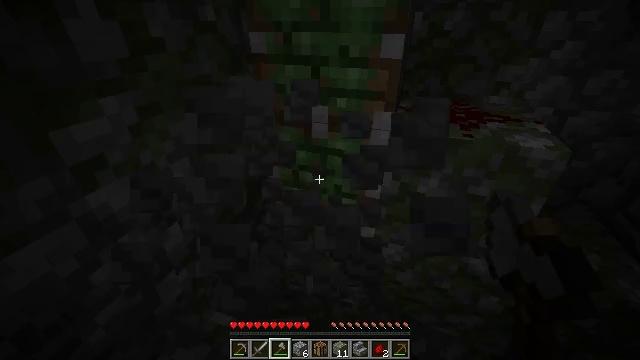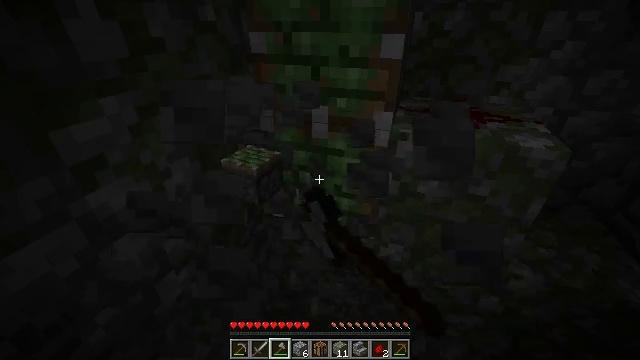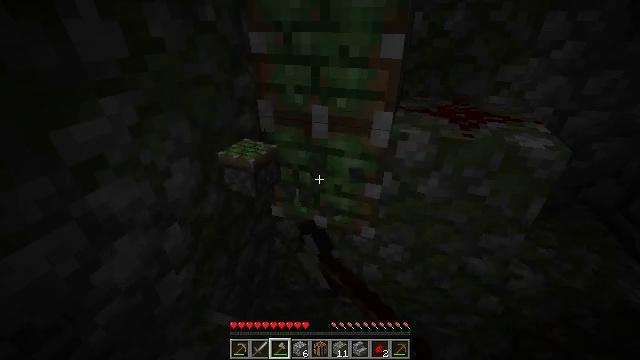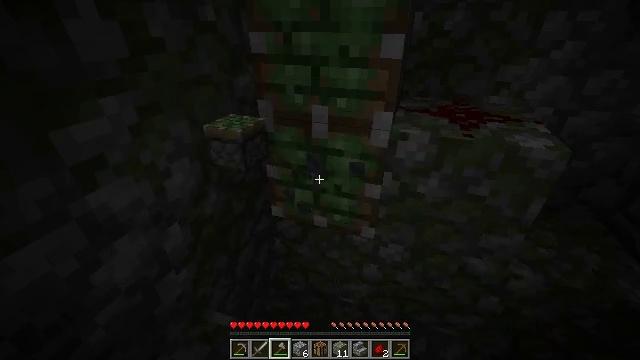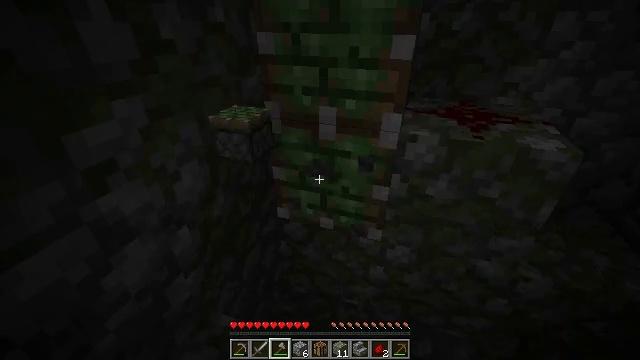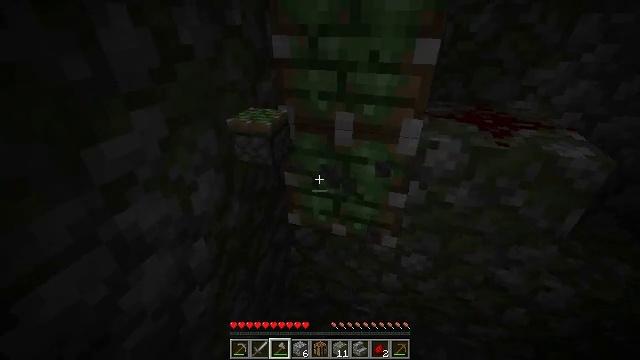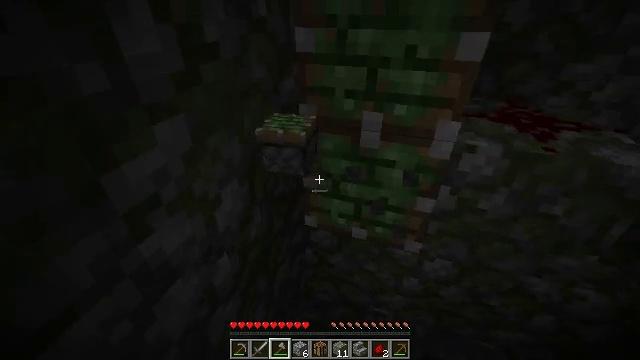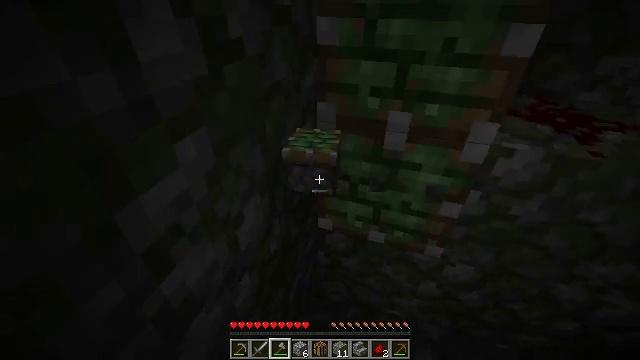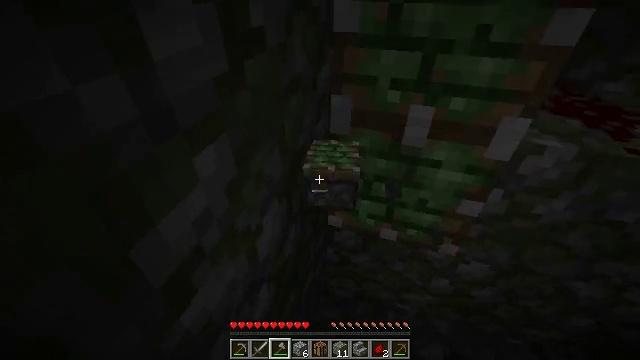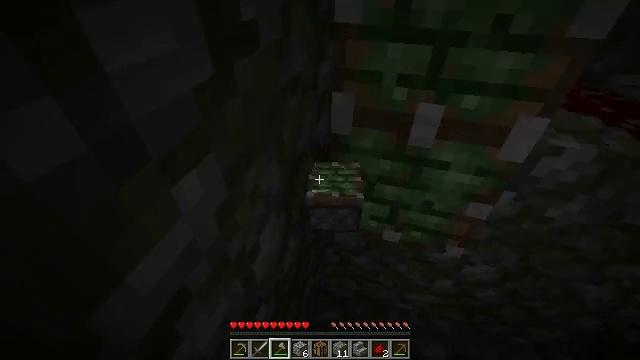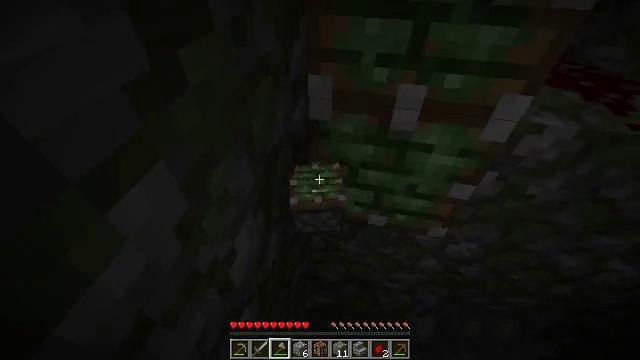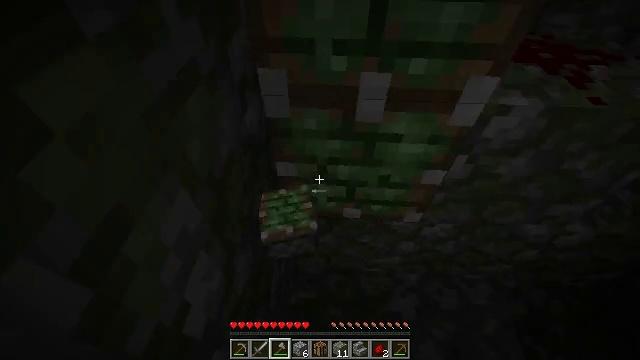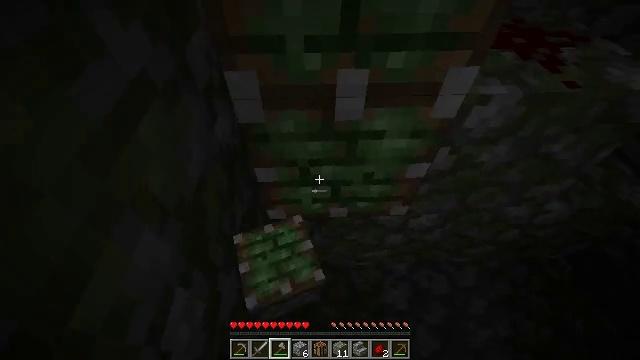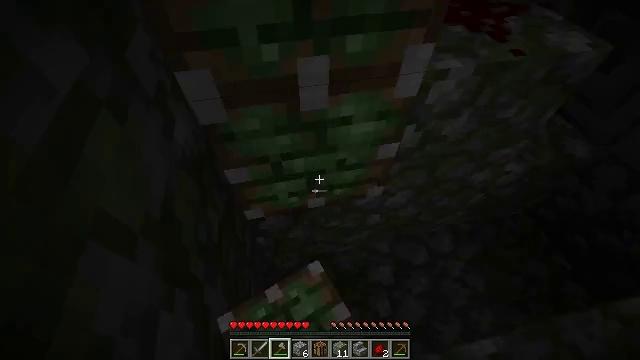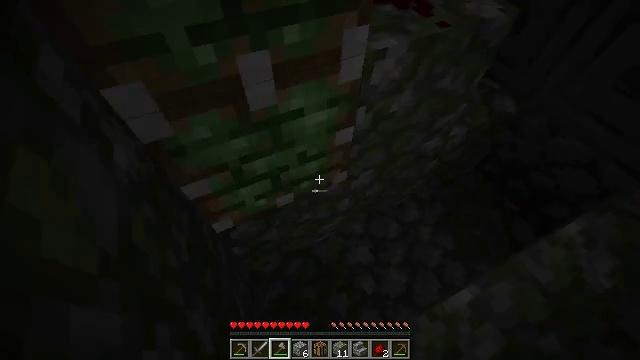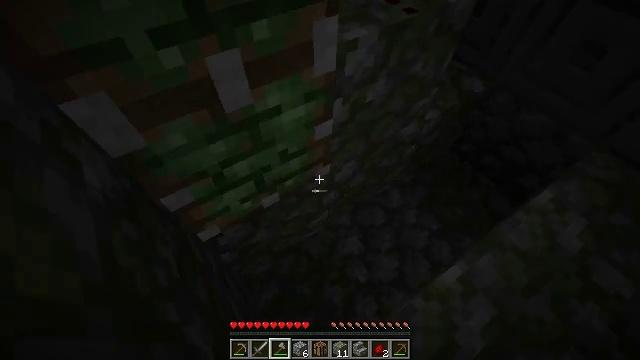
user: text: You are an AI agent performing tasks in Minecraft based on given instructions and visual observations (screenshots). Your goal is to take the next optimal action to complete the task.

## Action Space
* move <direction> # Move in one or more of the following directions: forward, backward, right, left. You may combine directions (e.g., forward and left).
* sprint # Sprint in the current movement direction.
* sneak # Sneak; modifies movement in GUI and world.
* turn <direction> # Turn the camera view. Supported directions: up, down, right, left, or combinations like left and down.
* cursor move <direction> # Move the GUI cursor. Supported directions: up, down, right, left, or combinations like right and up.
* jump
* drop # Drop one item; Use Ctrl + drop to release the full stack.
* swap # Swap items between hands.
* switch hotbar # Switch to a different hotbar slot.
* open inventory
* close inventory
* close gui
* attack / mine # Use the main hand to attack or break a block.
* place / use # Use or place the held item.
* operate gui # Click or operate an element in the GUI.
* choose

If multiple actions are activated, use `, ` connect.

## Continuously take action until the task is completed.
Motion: motion action
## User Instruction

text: Collect redstone wire by mining it.
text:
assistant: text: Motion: attack / mine
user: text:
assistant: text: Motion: attack / mine
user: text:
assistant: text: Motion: attack / mine
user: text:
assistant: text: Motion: move left, attack / mine
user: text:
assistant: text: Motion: move forward and move left
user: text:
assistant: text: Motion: move forward and move left, turn down
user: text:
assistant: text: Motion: move forward and move left, turn down
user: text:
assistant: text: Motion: move forward and move left, turn down
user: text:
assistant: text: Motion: move forward, turn down
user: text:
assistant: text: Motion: move forward, turn right and down
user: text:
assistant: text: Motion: turn right and down
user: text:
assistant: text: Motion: turn right and down
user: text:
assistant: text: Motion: turn right and down
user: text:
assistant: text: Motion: turn right and down
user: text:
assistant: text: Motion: turn right and down
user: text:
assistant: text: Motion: turn right
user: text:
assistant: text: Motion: no_op
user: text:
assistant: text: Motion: no_op
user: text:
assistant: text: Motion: move right, turn right and up
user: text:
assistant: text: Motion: move right, turn right and up
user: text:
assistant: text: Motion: move right, turn up
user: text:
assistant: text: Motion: move right, turn up
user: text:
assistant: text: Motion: move right, turn left and up
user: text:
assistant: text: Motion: move forward and move right, turn left and up
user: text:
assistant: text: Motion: move forward and move right, turn left and up
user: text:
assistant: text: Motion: move forward and move right, turn left
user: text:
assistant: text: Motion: move forward and move right, turn left
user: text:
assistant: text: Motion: move forward and move right, turn left
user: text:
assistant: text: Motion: move forward, turn left
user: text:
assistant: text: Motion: move forward, turn left, jump